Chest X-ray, PA view. Patient: 20 years old, sex M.
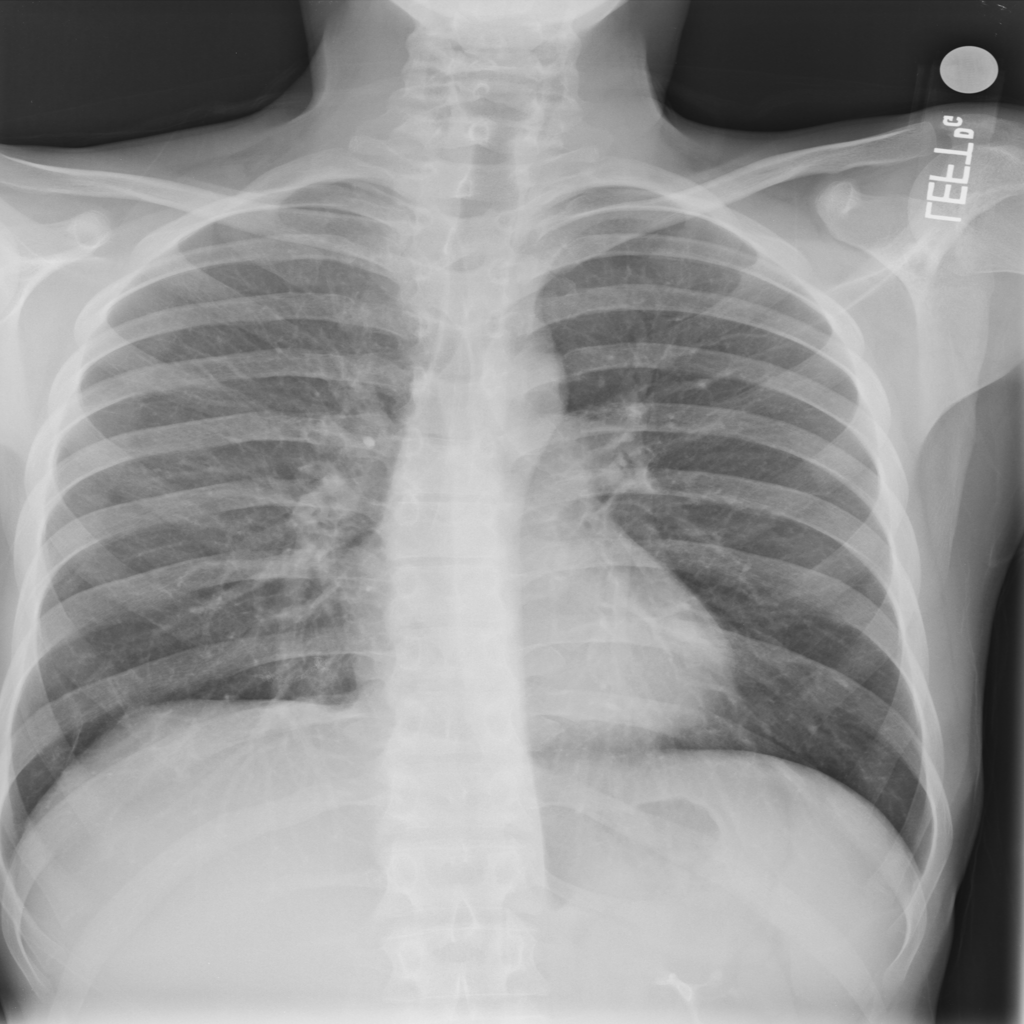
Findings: No Finding